Interaction volume radius: 5 \u00c5
Interaction volume height: 20 \u00c5
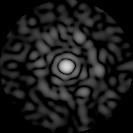
Disorder parameter: 0.8385